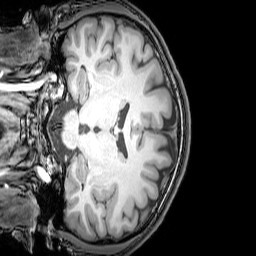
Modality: T1w
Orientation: coronal
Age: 21
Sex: male
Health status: healthy
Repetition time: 0.081 s
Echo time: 0.037 s